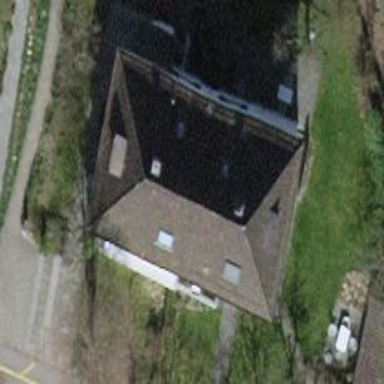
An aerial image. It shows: Building with tiled roof.